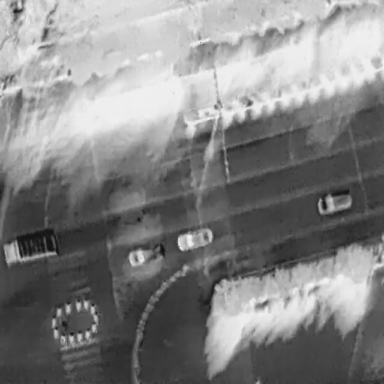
There are three Cars in the infrared image.